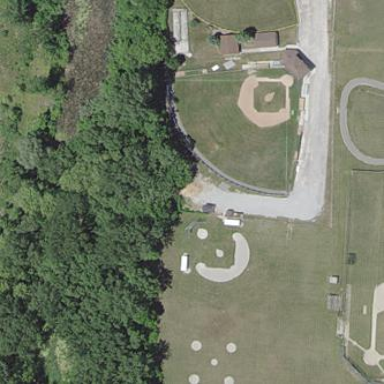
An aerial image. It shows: Baseball pitch with unpaved surface.